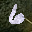
Label: 6